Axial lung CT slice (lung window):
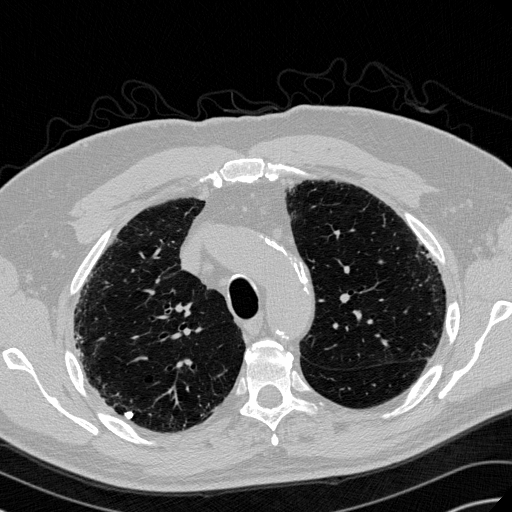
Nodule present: yes
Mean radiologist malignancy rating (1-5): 1